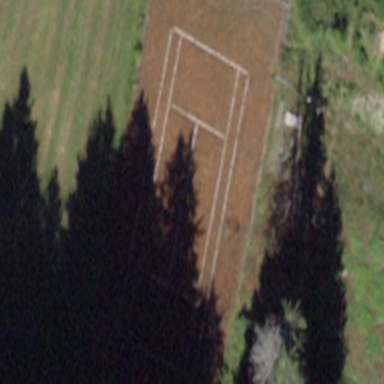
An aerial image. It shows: Tennis court on pitch designated for leisure land.